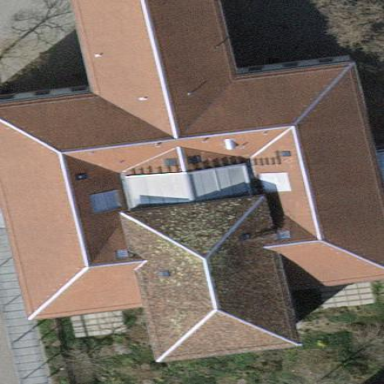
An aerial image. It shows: The roof of the building has pyramidal shape.